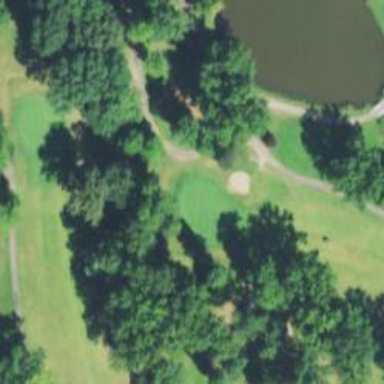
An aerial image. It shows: Path designated for golf carts.